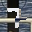
Label: 7